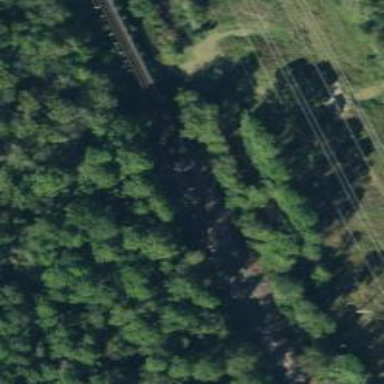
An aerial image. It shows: Railway bridge.